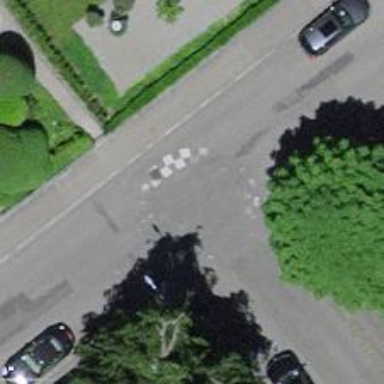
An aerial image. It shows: Traffic calming table.